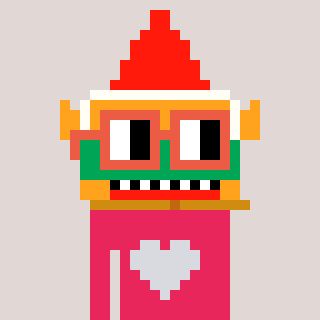
a pixel art character with square orange glasses, a gnome-shaped head and a redpinkish-colored body on a warm background